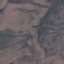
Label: HerbaceousVegetation